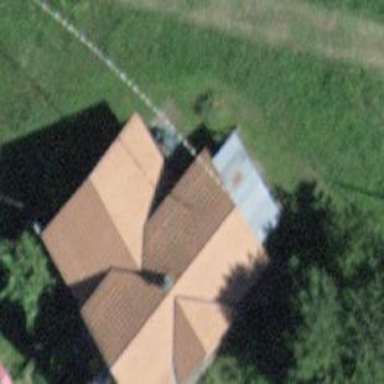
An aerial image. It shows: Farm building.